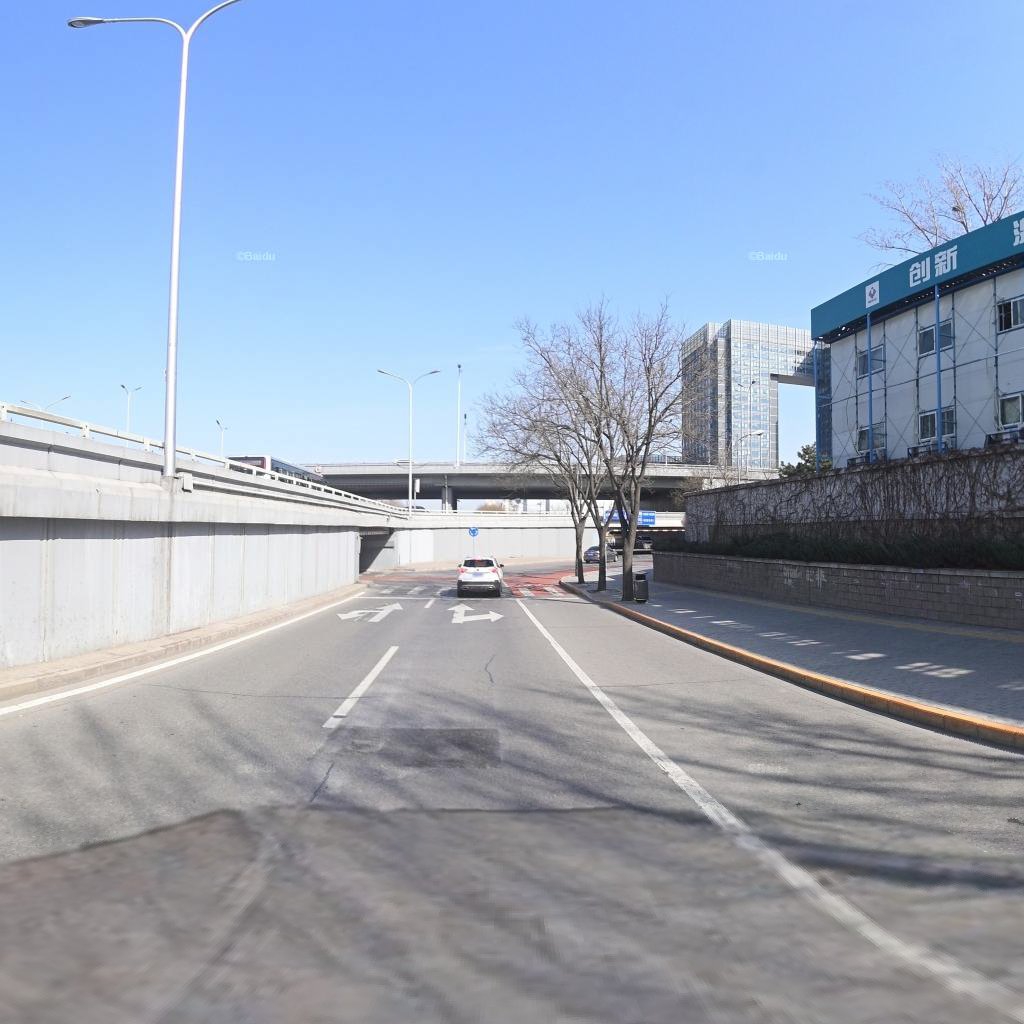
Region: Haidian
Road damage annotations: longitudinal patch, longitudinal patch, transverse crack, transverse crack, longitudinal crack